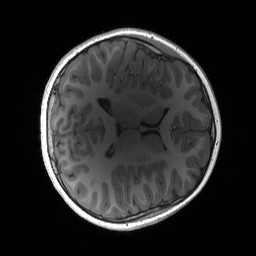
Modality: T1w
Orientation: axial
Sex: female
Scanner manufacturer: siemens
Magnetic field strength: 3 T
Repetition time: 1.9 s
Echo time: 0.00243 s